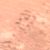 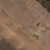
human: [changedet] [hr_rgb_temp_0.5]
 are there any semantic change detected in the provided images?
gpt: Many buildings appeared in the desert.